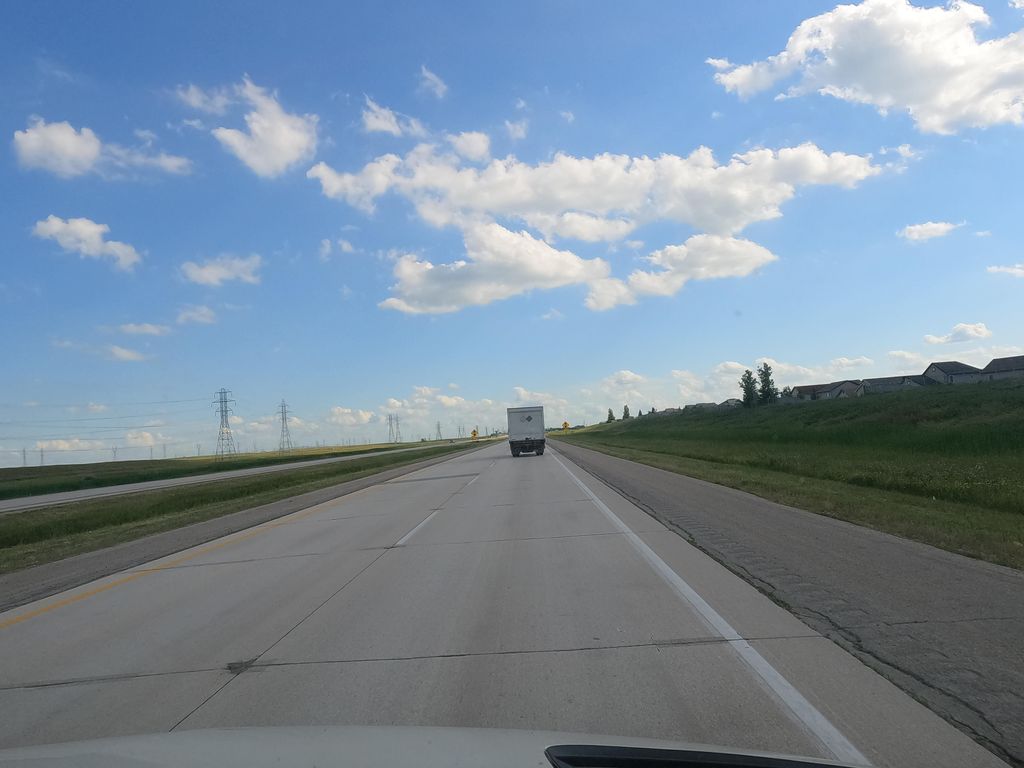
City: winnipeg